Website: macys
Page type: billing-address
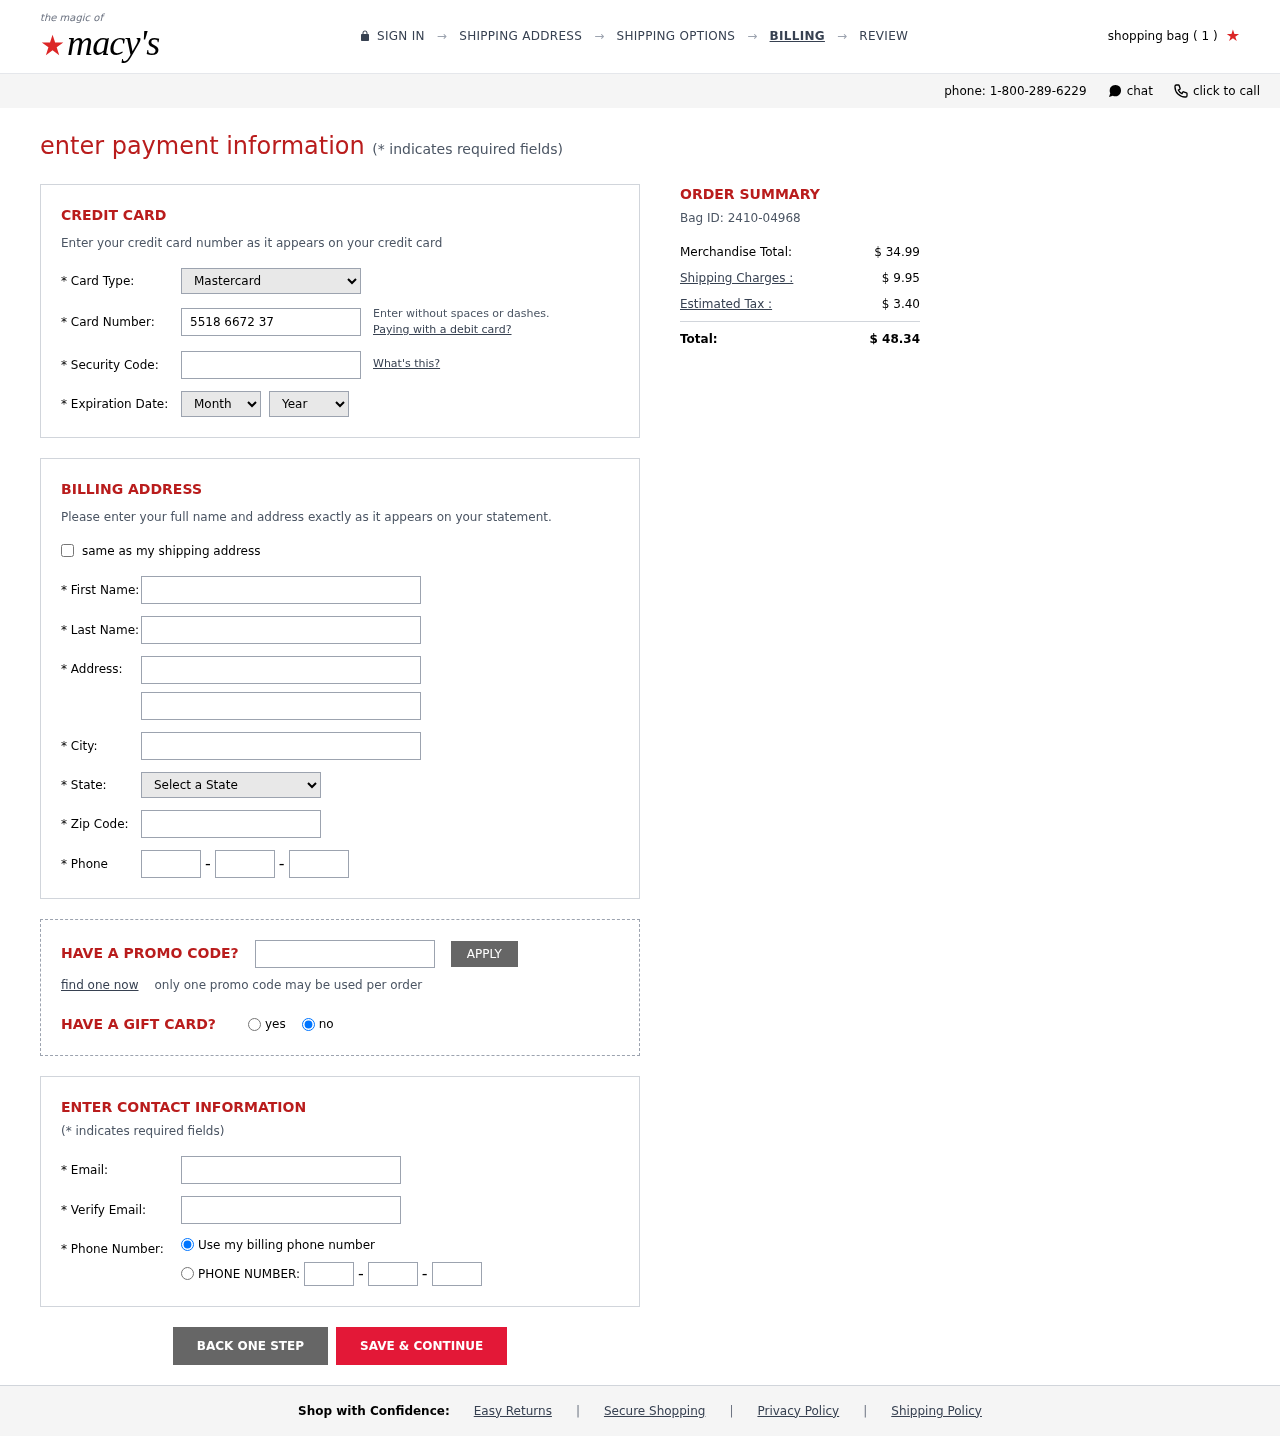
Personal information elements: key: PII_CARD_CVV
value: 053
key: PII_CARD_EXPIRY_MONTH
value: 04
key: PII_CARD_EXPIRY_YEAR
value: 28
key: PII_CARD_NUMBER
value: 5518 6672 3716 1203
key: PII_CARD_TYPE
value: Mastercard
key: PII_CITY
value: Jillianchester
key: PII_EMAIL
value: ryan.moreno@hotmail.com
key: PII_FIRSTNAME
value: Ryan
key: PII_LASTNAME
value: Moreno
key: PII_PHONE_AREA
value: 697
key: PII_PHONE_PREFIX
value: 437
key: PII_PHONE_SUFFIX
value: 0453
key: PII_POSTCODE
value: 22418
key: PII_STATE_ABBR
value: PR
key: PII_STREET
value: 9548 Fowler Junctions
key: PII_STREET2
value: Suite 114
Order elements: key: ORDER_NUM_ITEMS
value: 1
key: ORDER_ID
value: Bag ID: 2410-04968
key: ORDER_SUBTOTAL
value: $ 34.99
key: ORDER_SHIPPING_COST
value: $ 9.95
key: ORDER_TAX
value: $ 3.40
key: ORDER_TOTAL
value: $ 48.34